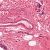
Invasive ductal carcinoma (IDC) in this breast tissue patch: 0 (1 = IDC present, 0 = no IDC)